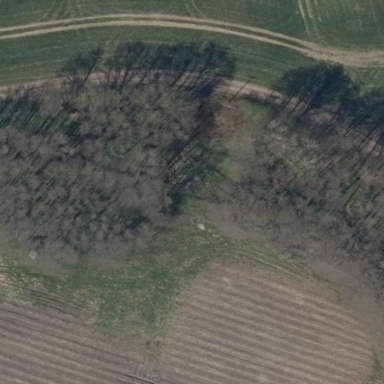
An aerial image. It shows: Mixed woodland area with variety of leaf types and cycles.